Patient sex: M
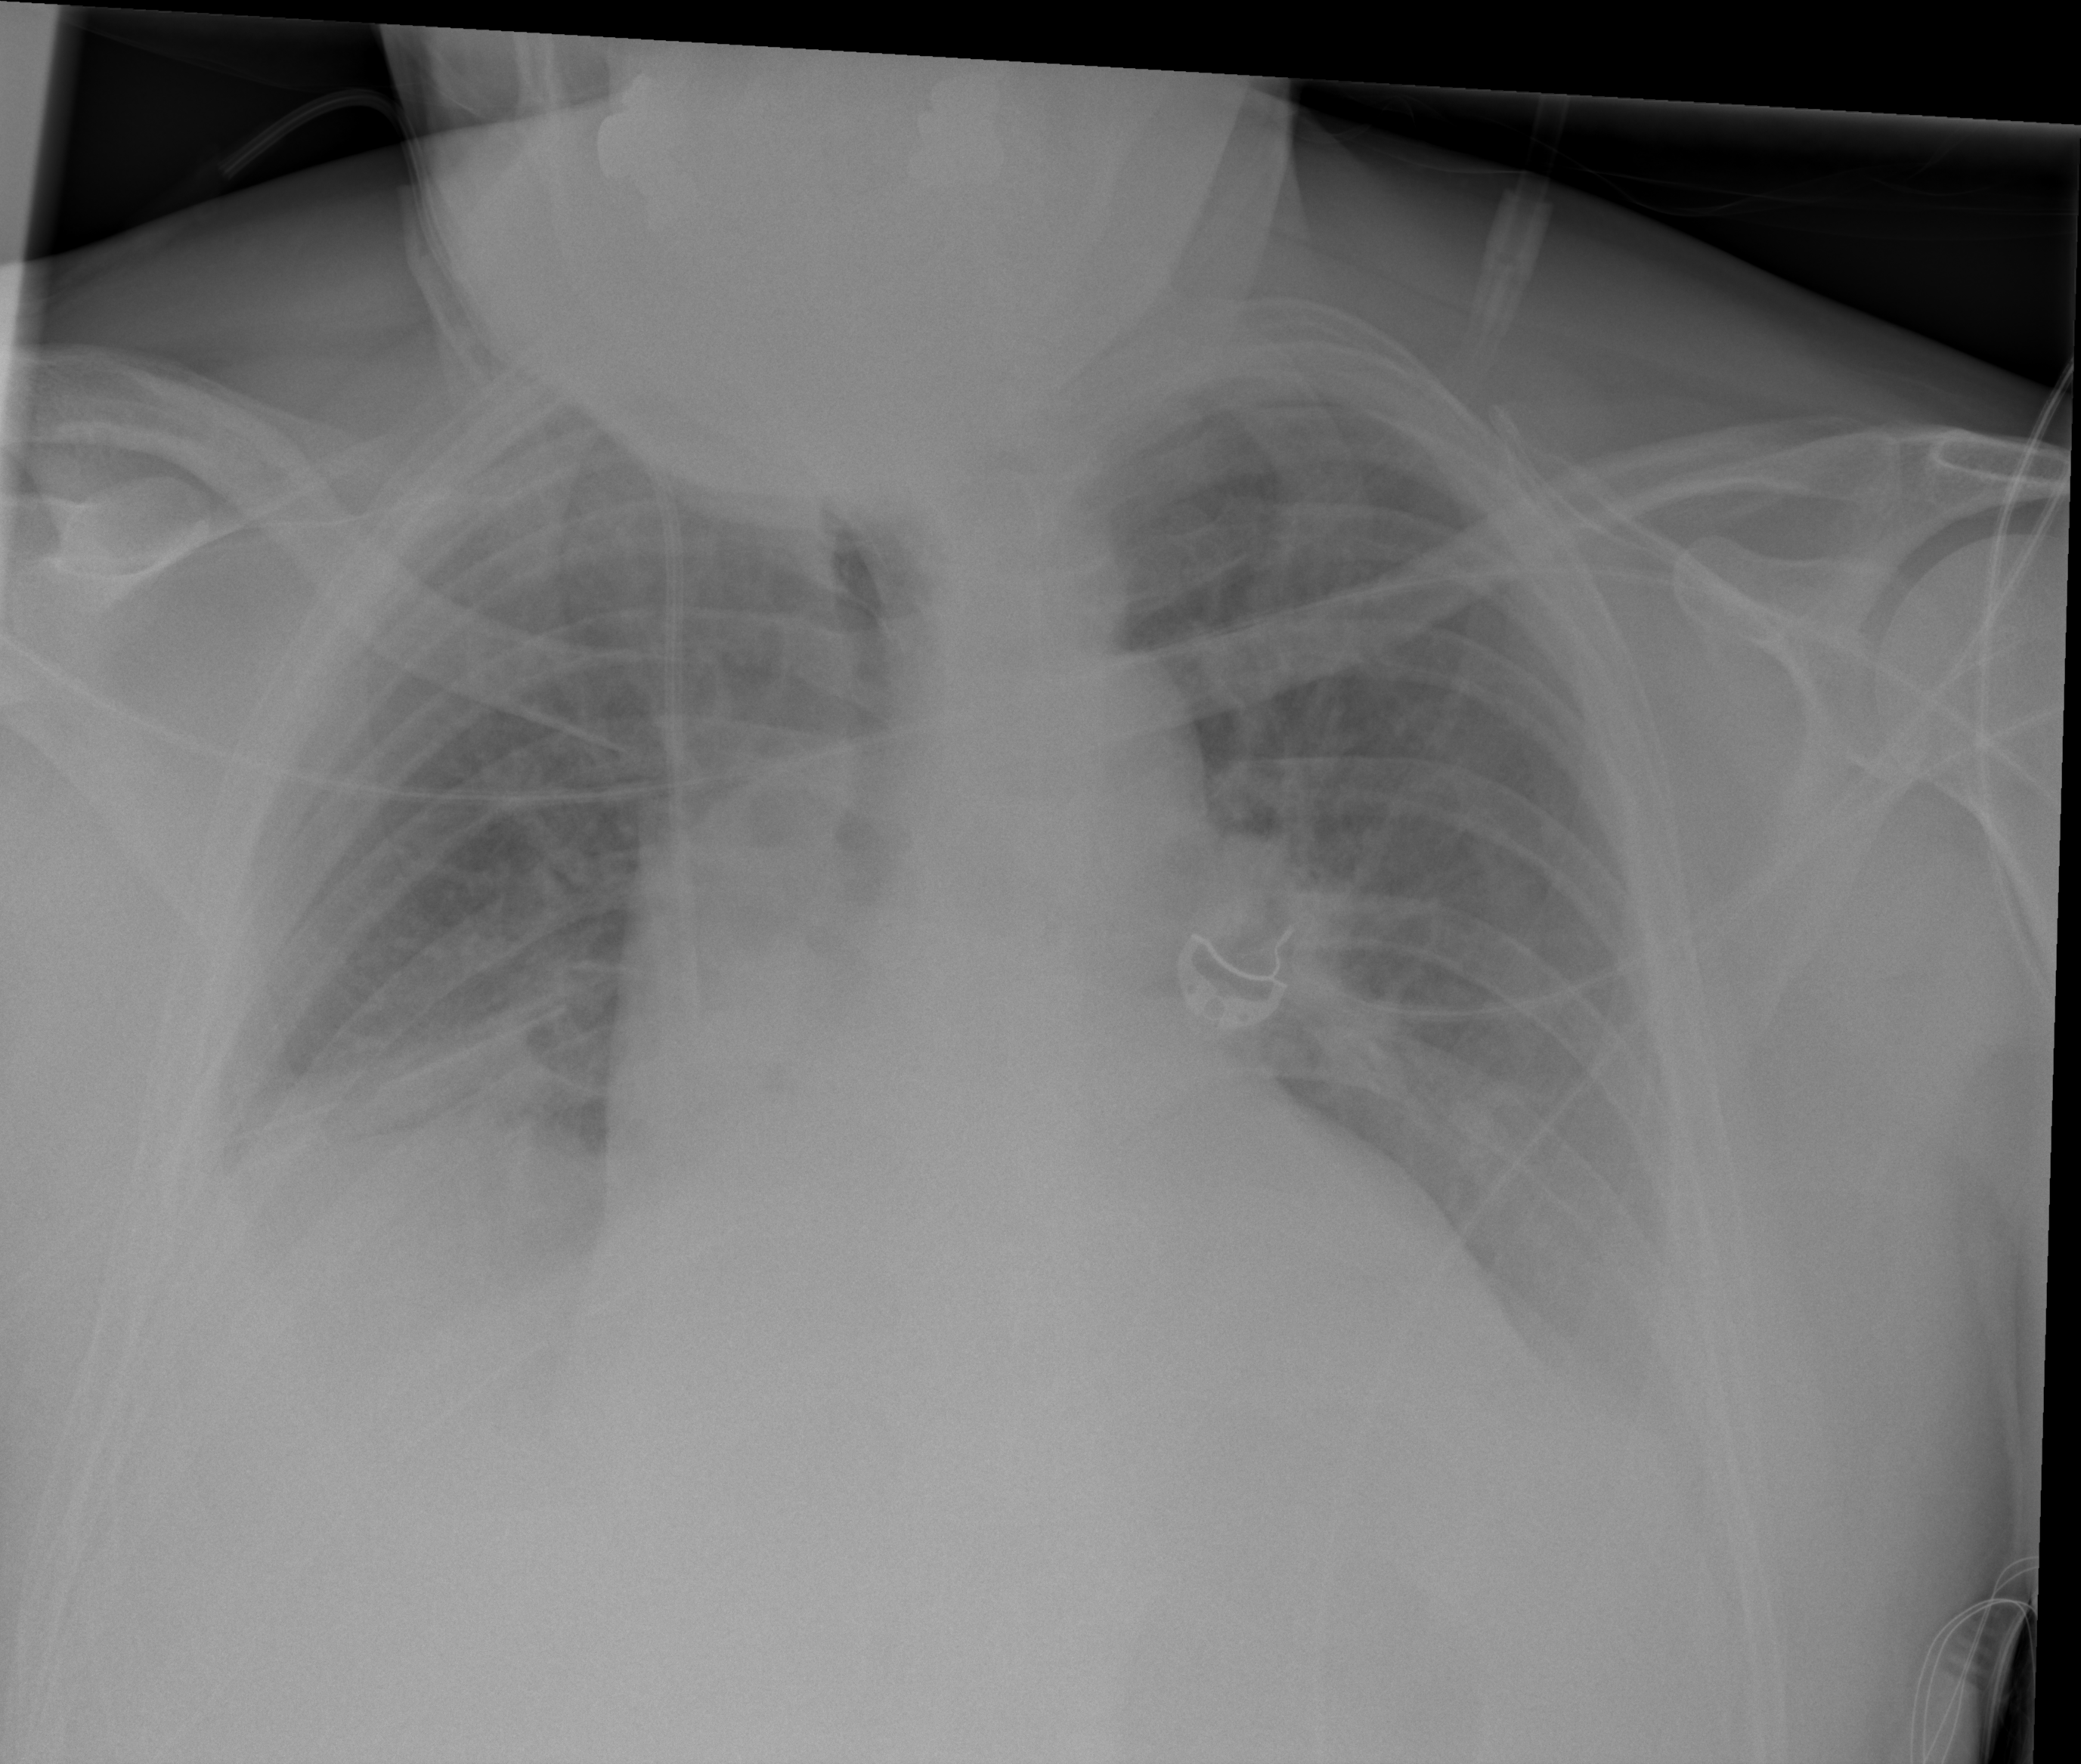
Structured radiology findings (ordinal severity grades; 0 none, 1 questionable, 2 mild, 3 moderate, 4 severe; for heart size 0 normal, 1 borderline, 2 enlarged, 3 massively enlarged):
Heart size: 2
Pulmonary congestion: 2
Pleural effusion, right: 1
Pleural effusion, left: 2
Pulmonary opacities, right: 0
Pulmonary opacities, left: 0
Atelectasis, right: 2
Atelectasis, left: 2